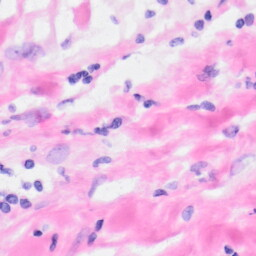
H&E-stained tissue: Kidney